Question: I have a scriptlet for-loop that displays movie schedules from a 'List<Schedule>'.
'''
<%
@SuppressWarnings("unchecked")
List<Schedule> scheduleList =
(ArrayList<Schedule>) session.getAttribute("scheduleList");
for (int ctr = 0; ctr < scheduleList.size(); ctr++) {
%>
<tr>
<td class="center">
<input type="radio" name="selection" value="<%=ctr%>" required title="Please select a schedule." />
</td>
<td><%=scheduleList.get(ctr).getMallId()%></td>
<td class="center"><%=scheduleList.get(ctr).getScheduleCinema()%></td>
<td>PHP <%=scheduleList.get(ctr).getSchedulePrice()%></td>
<td><%=scheduleList.get(ctr).getScheduleDate()%></td>
<td><%=scheduleList.get(ctr).getScheduleTime()%></td>
<td class="center"><%=scheduleList.get(ctr).getScheduleSeats()%></td>
</tr>
<%
}
%>
'''
Here is the 'Schedule' bean object for reference:
'''
public class Schedule {
private int scheduleId;
private int movieId;
private String mallId;
private int scheduleCinema;
private BigDecimal schedulePrice;
private Date scheduleDate;
private Time scheduleTime;
private int scheduleSeats;
// getters and setters
}
'''
I have managed to convert it to JSTL with my desired number of iterations (<URL>.
'''
<c:forEach var="ctr" begin="0" end="${scheduleList.size()-1}">
<tr>
<td class="center">
<input type="radio" name="selection" value="${ctr}" required title="Please select a schedule." />
</td>
<td>${schedule.mallId}</td>
<td>${schedule.scheduleCinema}</td>
<td>${schedule.schedulePrice}</td>
<td>${schedule.scheduleDate}</td>
<td>${schedule.scheduleTime}</td>
<td>${schedule.scheduleSeats}</td>
</tr>
</c:forEach>
'''

'''
<tr>
<td class="center">
<input type="radio" title="Please select a schedule." required="" value="0" name="selection"></input>
</td>
<td></td>
<td></td>
<td></td>
<td></td>
<td></td>
<td></td>
</tr>
<tr>
<td class="center">
<input type="radio" title="Please select a schedule." required="" value="1" name="selection"></input>
</td>
<td></td>
<td></td>
<td></td>
<td></td>
<td></td>
<td></td>
</tr>
'''
Unfortunately, the schedule details are not displaying.
'Schedule''List<Schedule>'
(The 'ctr' is important by the way, its value will be needed in the next action.)
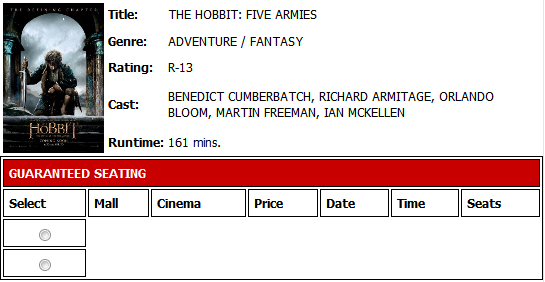
Answer: Instead of
'''
<c:forEach var="ctr" begin="0" end="${scheduleList.size()-1}">
'''
Use:
'''
<c:forEach var="schedule" items="${scheduleList}" varStatus="ctr">
<tr>
<td class="center">
<input type="radio" name="selection" value="${ctr.index}" required title="Please select a schedule." />
</td>
'''
For ctr you could maintain separate counter variable and increment within your forEach.